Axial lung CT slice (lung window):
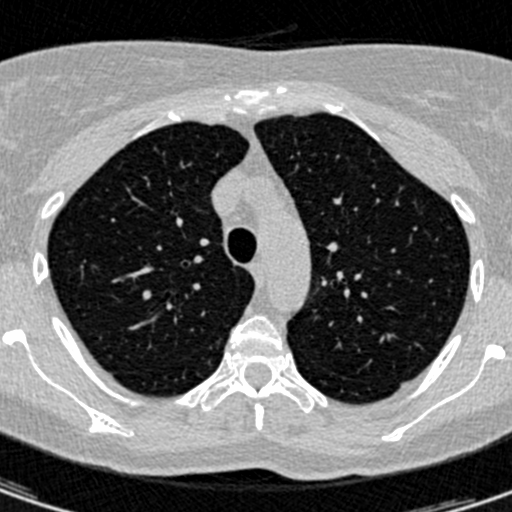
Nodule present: no